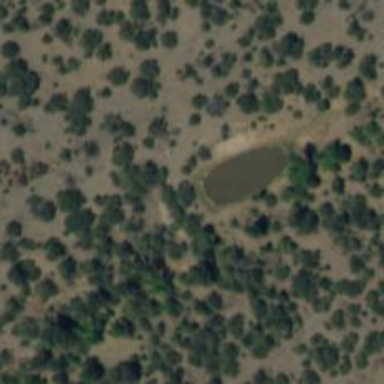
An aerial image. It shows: Reservoir.